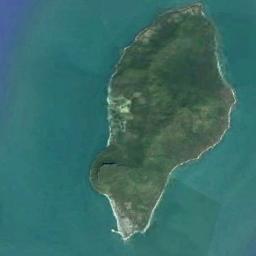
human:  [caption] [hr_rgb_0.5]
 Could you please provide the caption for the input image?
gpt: There are many trees on the island .

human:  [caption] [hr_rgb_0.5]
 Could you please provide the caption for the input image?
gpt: The green island, Which resembles a shuttle shape, Is surrounded by blue sea water with mountains with green vegetation .

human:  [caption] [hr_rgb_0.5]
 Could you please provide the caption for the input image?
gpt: The island is in the upper right .

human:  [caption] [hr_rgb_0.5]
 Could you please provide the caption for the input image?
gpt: The island with dense vegetation is surrounded by light blue waters .

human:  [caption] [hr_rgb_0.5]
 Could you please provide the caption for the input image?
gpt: The green island is surrounded by green water .